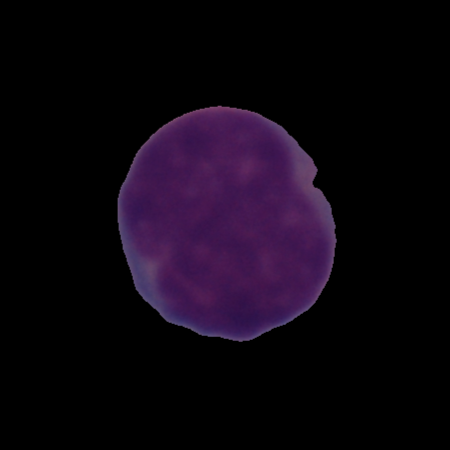
Label: cancer